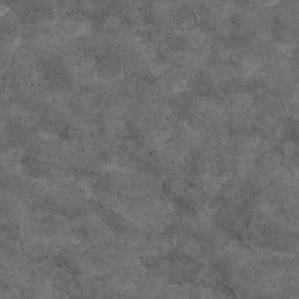
Label: non_frost